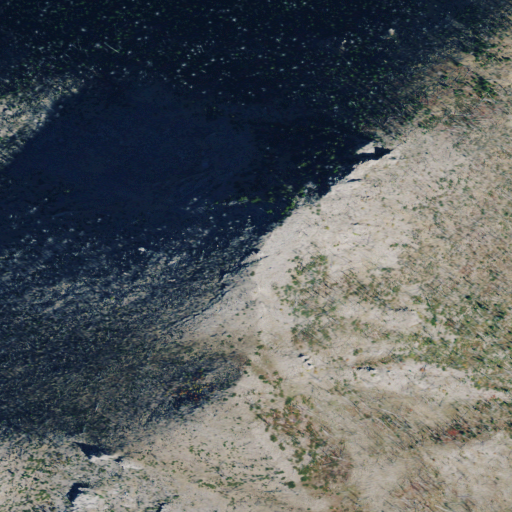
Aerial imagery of mountain in Montana named Lone Chief Mountain containing shrub and evergreen forest